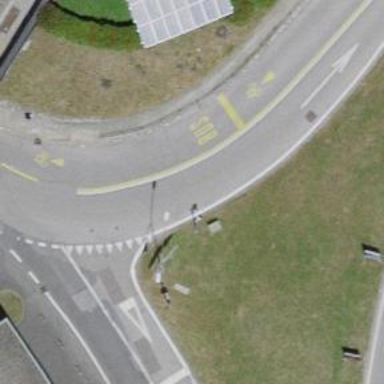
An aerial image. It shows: Busway road.